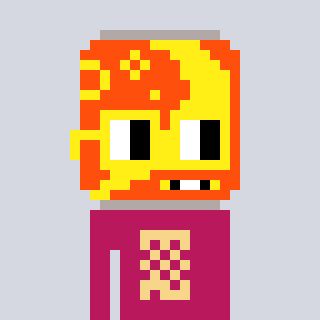
a pixel art character with square yellow glasses, a pop-shaped head and a darkpink-colored body on a cool background